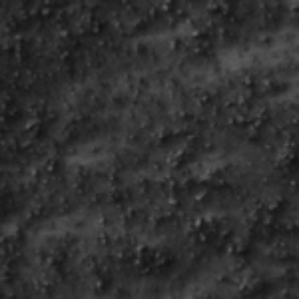
Label: frost